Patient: sex M, age 46
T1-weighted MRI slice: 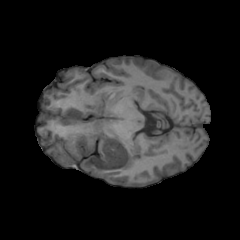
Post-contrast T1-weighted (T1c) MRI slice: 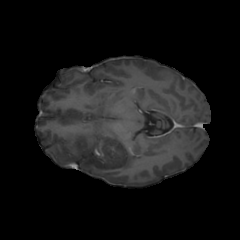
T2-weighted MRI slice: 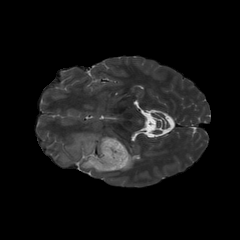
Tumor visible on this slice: yes
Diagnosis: Oligodendroglioma, IDH-mutant, 1p/19q-codeleted
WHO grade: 2